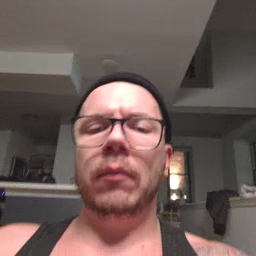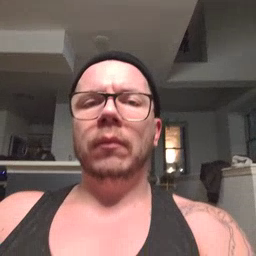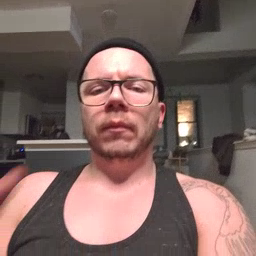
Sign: finish